Question: I have a leaflet map to which I add hundreds of polygons. It happens sometimes that there are numerous polygons overlapping at the same point, adding their opacity and in the end making it impossible to see the base map.

The way I add the polygons to the map is as follows:
'''
map = L.map('map');
var coveragePane = map.createPane('coverage');
coveragePane.style.opacity = 0.2;
let geojsonBlue = L.geoJson(data,
{
stroke: false,
// fillOpacity: 0.25,
fillColor: "#0000FF",
zIndex: 25,
}
);
geojsonBlue.addTo(map, {pane: 'coverage'});
'''
As can be seen in the above code I have tried <URL> to be transparent. This however seems to recursively set the opacity of the layers and not the whole pane as one solid layer.
Previously I have also tried merging the polygons using Turf.js union which gave a good result. This however is computationally expensive and impractical for hundreds of polygons. It also makes it difficult to dynamically add and remove layers one by one.
Is there another way one can merge the rendered polygons (in the rasterized world, not the vector world) before applying the transparency/opacity.
<URL>, but I'm not sure if that is relevant for polygons.
I'm also thinking of rendering the polygons to PNG map tiles on the server and serving the rasterized tiles out and applying the opacity to them. But what tool can I use on the server to do this?
<URL>
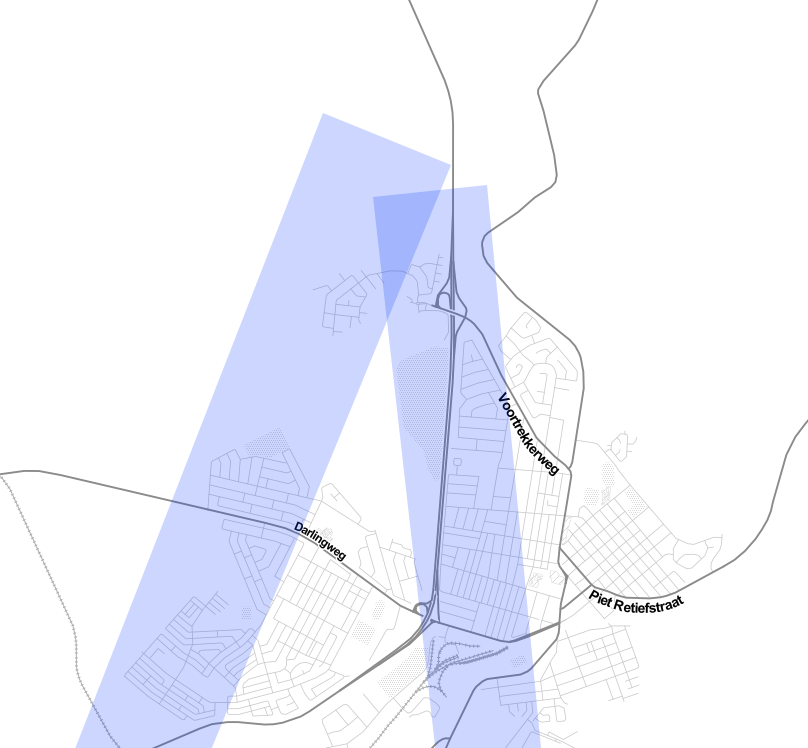
Answer: > Is there another way one can merge the rendered polygons (in the rasterized world, not the vector world) before applying the transparency/opacity?
Use a 'L.Canvas' as the target 'L.Renderer' for the polygons, then apply the opacity to the corresponding 'HTMLCanvasElement' or one of its parents - e.g. the Leaflet pane containing the 'HTMLCanvasElement'.
e.g.:
'''
map.createPane('semitransparent');
map.getPane('semitransparent').style.opacity = '0.5';
var canvasRenderer = L.canvas({pane: 'semitransparent'});
L.polygon(..., {renderer: canvasRenderer}).addTo(map);
L.polygon(..., {renderer: canvasRenderer}).addTo(map);
'''
It's kinda a hack, but should work for your use case.